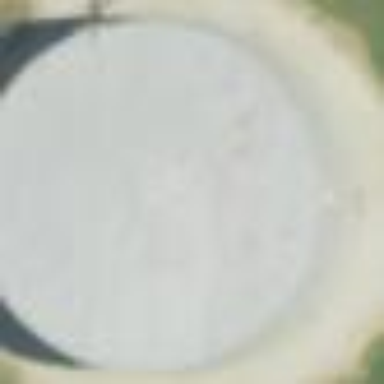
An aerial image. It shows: Storage tank that is man-made.